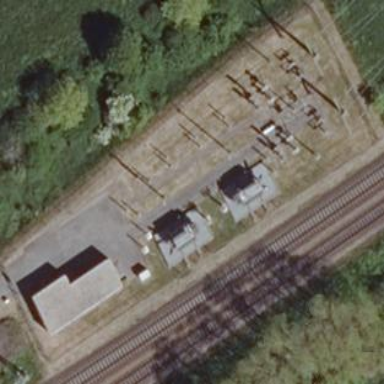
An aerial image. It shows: Outdoor power substation intended for traction. It is enclosed by fence.